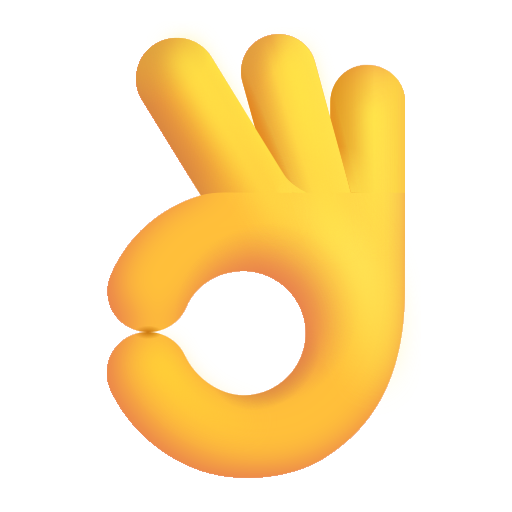
ok hand color default